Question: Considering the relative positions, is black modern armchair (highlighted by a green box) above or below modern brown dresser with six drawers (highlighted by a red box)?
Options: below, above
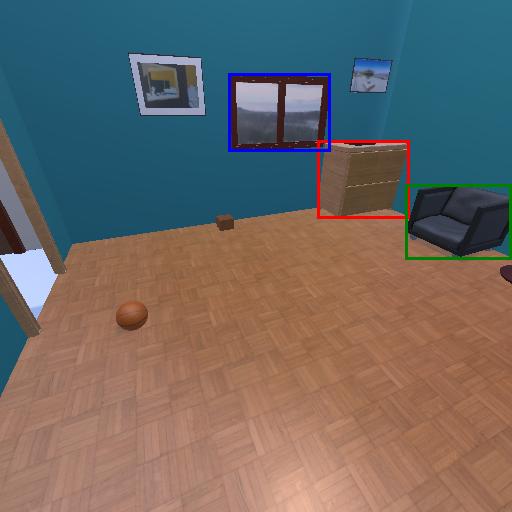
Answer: below